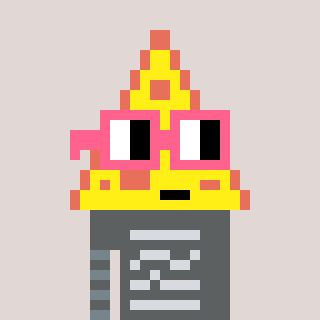
a pixel art character with square pink glasses, a pizza-shaped head and a grayscale-colored body on a warm background